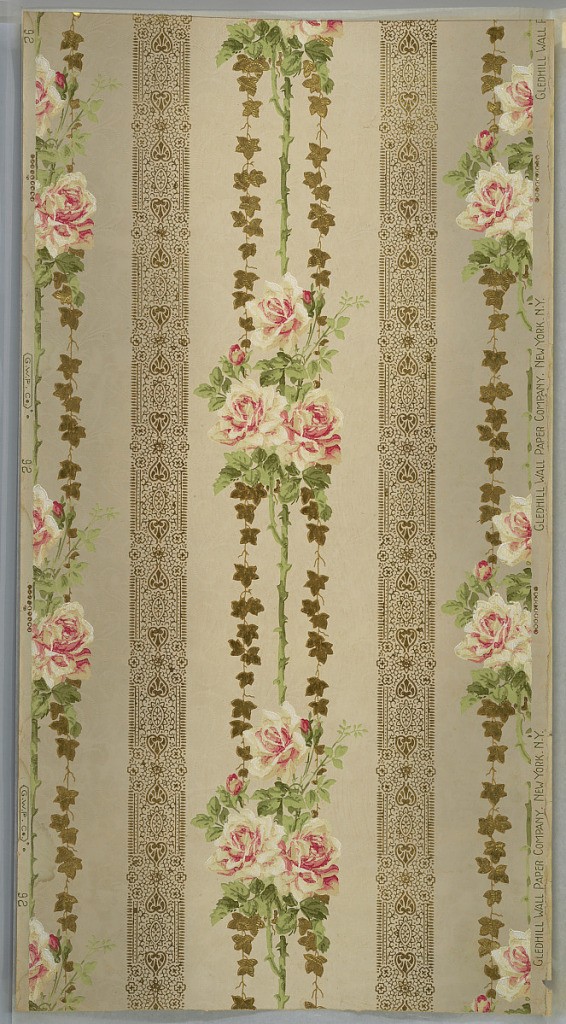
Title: Sidewall
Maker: Gledhill Wall Paper Co., New York, New York, founded 1900
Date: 1905–1915
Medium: Machine-printed paper, textured, liquid mica
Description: Art Nouveau/Mission Style (?). Alternating floral and geometric bands or stripes. Floral bands have rose bouquets on thorny vertical stem and two ivy vines. Geometric bands have floral motifs, beading, embossed (foliate scroll pattern) and shaded ground (grey to cream to grey). Printed in white, greens, light yellows, pinks, tan and gold mica.
Printed in right selvedge: "Gledhill Wall Paper Company. New York. N. Y."
Printed in left selvedge: "G. W. P. Co. 92"